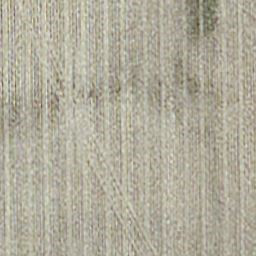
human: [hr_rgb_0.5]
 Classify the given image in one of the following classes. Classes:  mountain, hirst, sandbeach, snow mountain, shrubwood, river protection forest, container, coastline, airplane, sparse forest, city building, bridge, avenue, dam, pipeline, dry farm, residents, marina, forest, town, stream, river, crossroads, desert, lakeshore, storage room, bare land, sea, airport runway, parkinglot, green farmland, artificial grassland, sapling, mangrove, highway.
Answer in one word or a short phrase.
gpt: dry farm